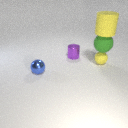
small purple metal cylinder behind small yellow rubber sphere